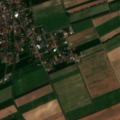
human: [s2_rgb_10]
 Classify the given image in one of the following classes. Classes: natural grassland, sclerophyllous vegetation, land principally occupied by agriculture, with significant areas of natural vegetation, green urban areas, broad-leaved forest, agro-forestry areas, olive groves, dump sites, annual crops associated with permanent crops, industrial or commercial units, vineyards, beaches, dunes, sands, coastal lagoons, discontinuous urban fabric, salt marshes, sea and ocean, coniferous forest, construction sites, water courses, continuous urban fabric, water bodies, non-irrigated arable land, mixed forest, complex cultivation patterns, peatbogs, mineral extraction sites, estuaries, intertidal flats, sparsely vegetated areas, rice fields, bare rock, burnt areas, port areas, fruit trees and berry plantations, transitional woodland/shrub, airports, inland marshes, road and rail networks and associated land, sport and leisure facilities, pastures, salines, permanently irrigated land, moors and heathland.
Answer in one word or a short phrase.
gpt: discontinuous urban fabric, non-irrigated arable land